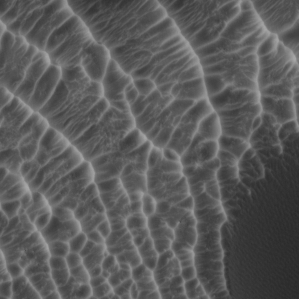
Label: non_frost